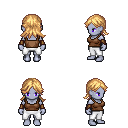
a pixel art fantasy rpg character, female body template, dark elf, purple skin, brown pirate shirt, white pants, light blonde loose hair, cloth bracers, four views (front, back, left, right), 2x2 character sprite sheet, small pixel art, hard edges, no anti-aliasing